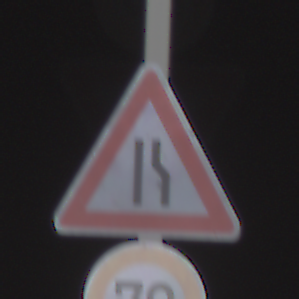
Verkehrszeichen: EinseitigVerengteFahrbahnRechts
Zusatzzeichen unten: Geschwindigkeit70
Umgebung: Outdoor, Urban
Tageszeit: SunriseSunset
Wetter: PartlyCloudy
Licht: Natural
Jahreszeit: NotSpecified
Kontrast: LowContrast